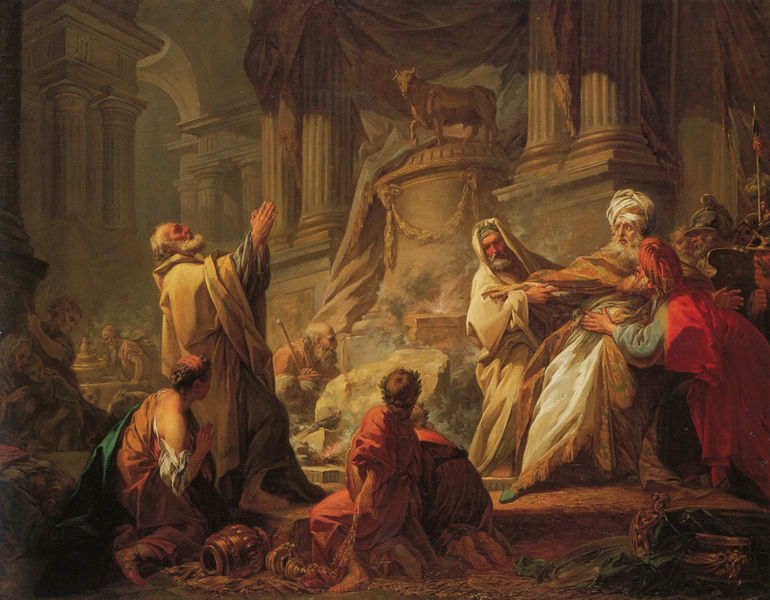
Titel: Jéroboam sacrifiant aux idoles, Jerobeam opfert dem Goldenen Kalb
Künstler: Jean Honoré Fragonard
Standort: Paris
Institution: École Nationale Supérieure des Beaux-Arts
Schlagwörter: blau, dunkel, feuer, hand, mann, schatten, umhang, frauen, gelb, grün, menschen, ocker, sitzen, braun, finger, frau, geste, grau, hell, kleid, licht, marmor, männer, nacht, szene, säule, säulen, weiss, haus, rot, tuch, malerei, alt, bart, bärte, richter, architektur, barock, bibel, diener, geschichte, historie, messer, sockel, stehen, stein, hände, vorhang, wache, öl, häuser, kirche, rauch, figur, gewand, gold, mantel, sitzend, stehend, gewänder, kind, mutter, girlande, theater, schulter, stock, amphore, doppelsäule, krug, skulptur, statue, bogen, stab, flagge, afrika, fels, rind, saal, figuren, treppe, treppen, lanze, soldaten, gefaltet, kraft, draperie, mimik, leuchter, stufe, faltenwurf, plastik, podest, zeigen, entblösst, halle, lamm, alter, antike, krank, moses, gefäss, palast, denkmal, knien, schrecken, gestik, helm, herrscher, beten, gebet, kranz, lorbeer, lorbeerkranz, altar, architrav, doppelsäulen, gefaltete hände, altes testament, christlich, flehen, priester, weihrauch, weihrauchfass, historismus, poussin, kulisse, tempel, opfer, speer, golden, anbeten, anbetung, bitte, bulle, stier, klassik, turban, zorn, araber, monument, kalb, gel, feston, aedikula, kannelure, erhöht, ikonographie, aaron, aer, afaesfvy, architekturkulisse, bukranion, fasf, goldenes, goldenes kalb, goldtöne, grossartigkeit, götz, götzenbild, hebräer, helfer, kesseln, mose, tiepolo, türke, verbot, yrfta, hohepriester, ersuchen